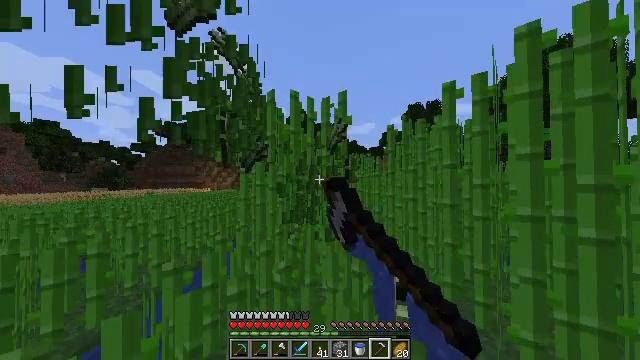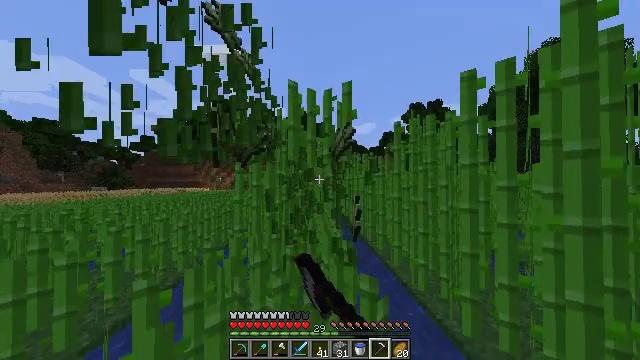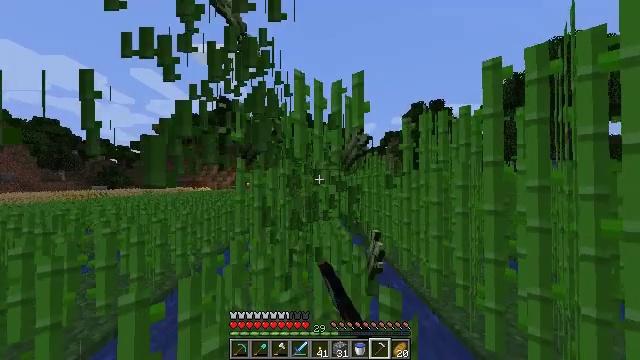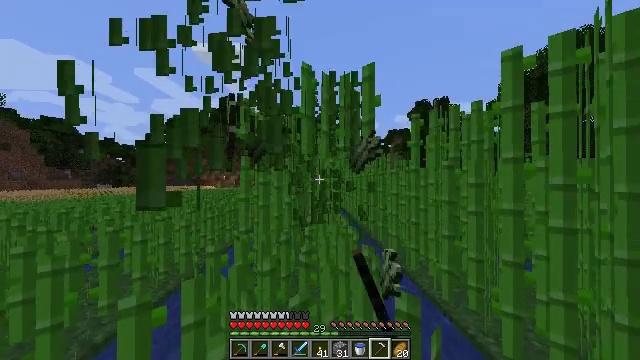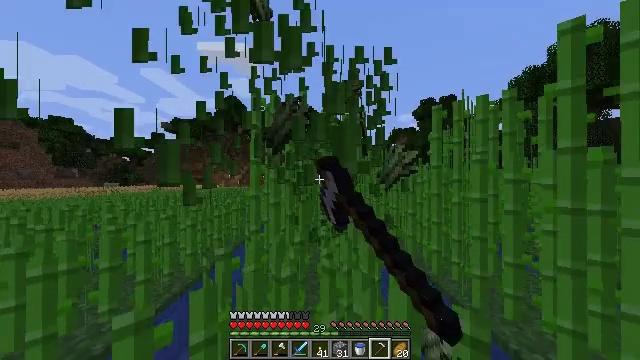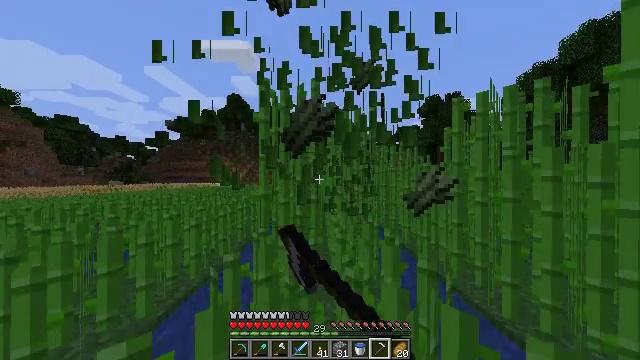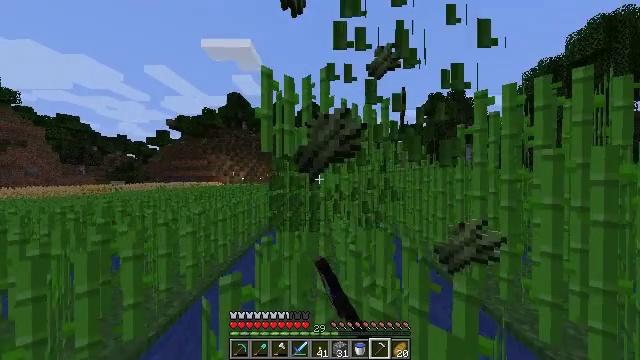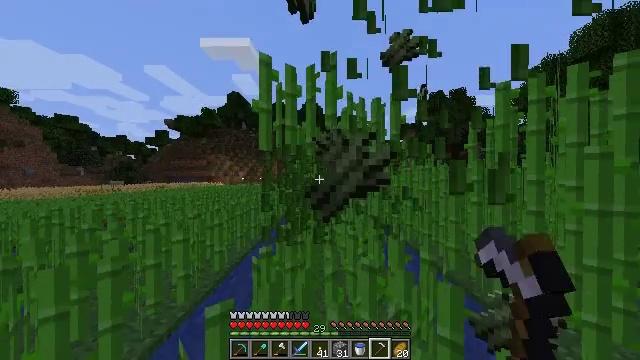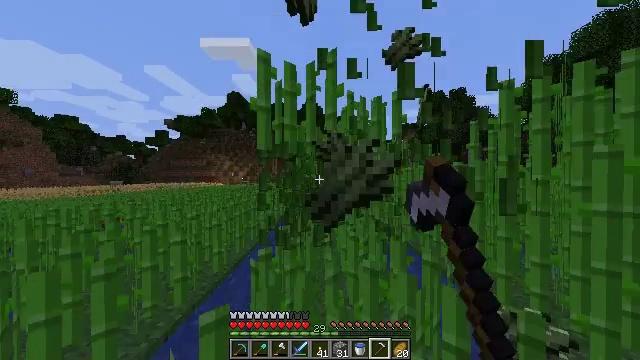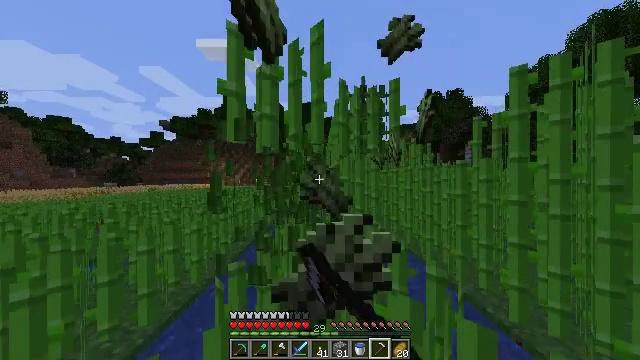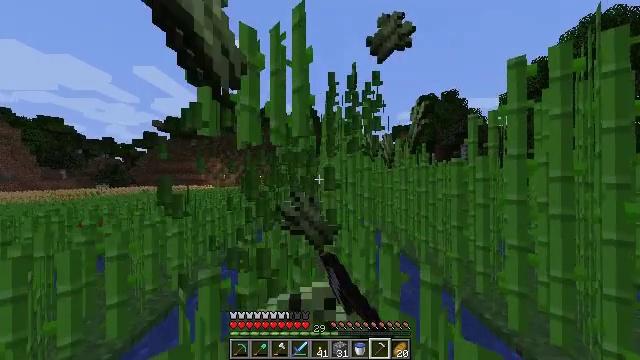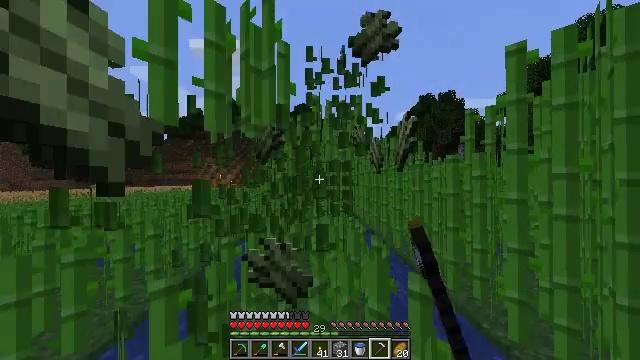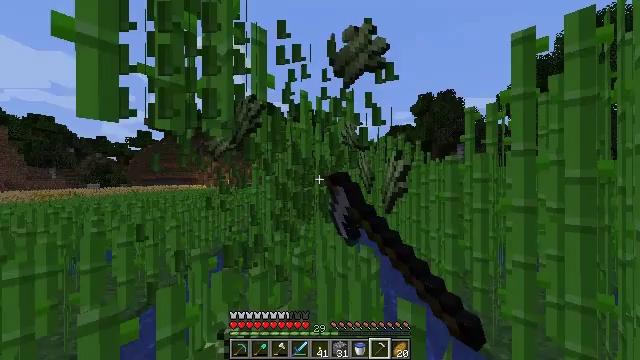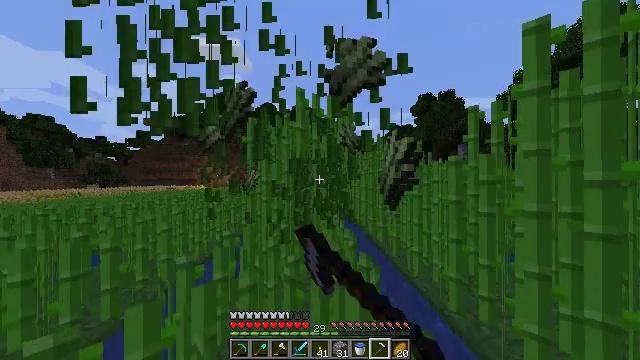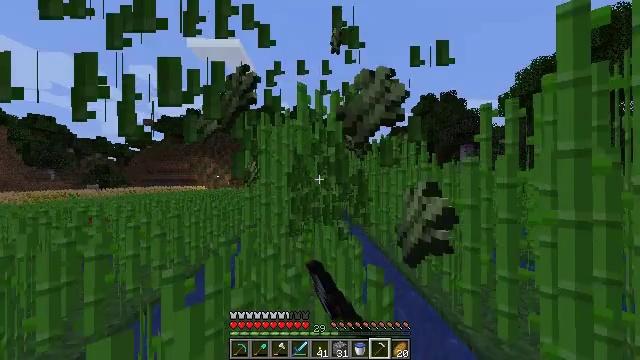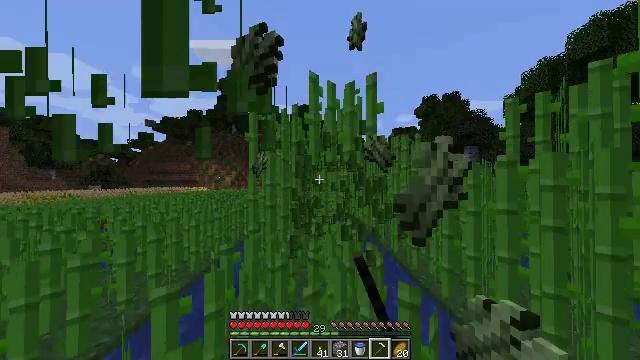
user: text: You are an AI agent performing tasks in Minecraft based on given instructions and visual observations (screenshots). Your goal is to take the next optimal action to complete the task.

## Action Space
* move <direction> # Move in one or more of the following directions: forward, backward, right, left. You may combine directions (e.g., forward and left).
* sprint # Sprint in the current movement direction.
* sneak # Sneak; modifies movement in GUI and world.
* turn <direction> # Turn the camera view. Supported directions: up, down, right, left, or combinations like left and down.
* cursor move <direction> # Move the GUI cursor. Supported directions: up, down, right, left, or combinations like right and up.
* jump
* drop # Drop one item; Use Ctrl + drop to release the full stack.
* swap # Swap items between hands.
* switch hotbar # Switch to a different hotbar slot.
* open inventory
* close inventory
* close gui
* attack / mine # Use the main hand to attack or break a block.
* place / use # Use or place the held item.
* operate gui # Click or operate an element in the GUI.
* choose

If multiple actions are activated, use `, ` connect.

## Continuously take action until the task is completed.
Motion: motion action
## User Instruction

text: Cut down the sugar cane stalks.
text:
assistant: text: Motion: move forward and move left, sprint, attack / mine
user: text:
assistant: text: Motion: move forward and move left, sprint, attack / mine
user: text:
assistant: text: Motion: move forward and move left, sprint, attack / mine
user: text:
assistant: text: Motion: move forward and move left, sprint, attack / mine
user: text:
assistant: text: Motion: move forward, sprint, attack / mine
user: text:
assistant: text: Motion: move forward, sprint, attack / mine
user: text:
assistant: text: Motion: move forward, sprint, attack / mine
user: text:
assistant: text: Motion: move forward and move right, sprint, attack / mine
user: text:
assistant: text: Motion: move forward and move right, sprint, attack / mine
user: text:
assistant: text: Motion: move forward and move right, sprint, attack / mine
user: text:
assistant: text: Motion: move forward and move right, sprint, attack / mine
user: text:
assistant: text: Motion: move forward, sprint, attack / mine
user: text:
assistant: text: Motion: move forward and move left, sprint, attack / mine
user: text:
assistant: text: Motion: move forward and move left, sprint, attack / mine
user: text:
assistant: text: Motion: move forward and move left, sprint, attack / mine
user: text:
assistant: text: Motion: move forward and move left, sprint, attack / mine
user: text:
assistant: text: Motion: move forward and move left, sprint, attack / mine
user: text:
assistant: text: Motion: move forward, sprint, attack / mine
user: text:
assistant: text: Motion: move forward, sprint, attack / mine
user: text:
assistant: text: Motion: move forward and move right, sprint, attack / mine
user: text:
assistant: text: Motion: move forward and move right, sprint, attack / mine
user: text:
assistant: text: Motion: move forward and move right, sprint, attack / mine
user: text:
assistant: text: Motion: move forward and move right, sprint, attack / mine
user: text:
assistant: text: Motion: move forward, sprint, attack / mine
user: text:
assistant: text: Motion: move forward, sprint, attack / mine
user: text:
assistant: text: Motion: move forward, sprint, attack / mine
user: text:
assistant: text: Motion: move forward and move left, sprint, attack / mine
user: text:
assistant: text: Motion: move forward and move left, sprint, attack / mine
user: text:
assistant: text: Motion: move forward and move left, sprint, attack / mine
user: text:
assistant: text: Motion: move forward and move left, sprint, attack / mine